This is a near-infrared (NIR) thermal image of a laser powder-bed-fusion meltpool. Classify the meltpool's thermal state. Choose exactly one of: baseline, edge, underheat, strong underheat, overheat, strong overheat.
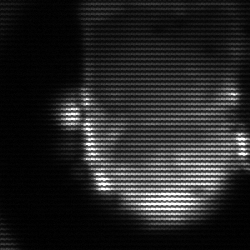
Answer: baseline